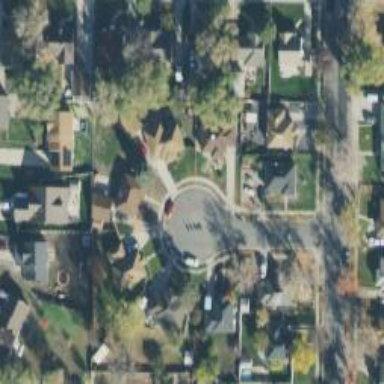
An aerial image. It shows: Circle designated as turning point on the road.